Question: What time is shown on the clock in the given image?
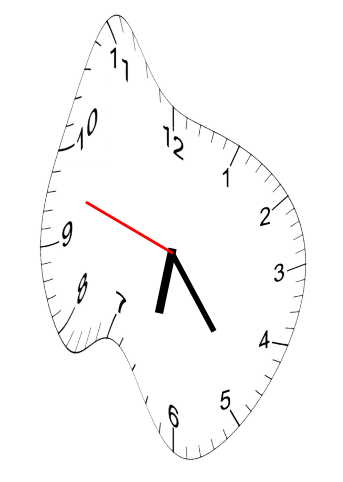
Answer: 06:23:48